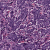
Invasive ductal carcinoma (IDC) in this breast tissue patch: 1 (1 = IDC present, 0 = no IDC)